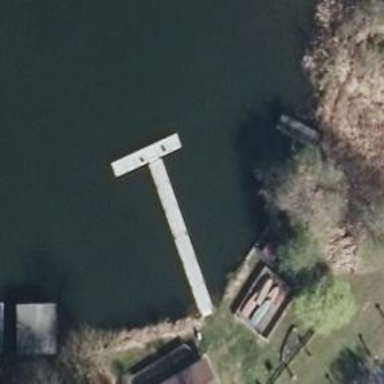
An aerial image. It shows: Man-made pier.